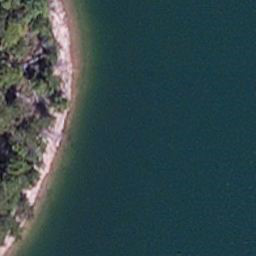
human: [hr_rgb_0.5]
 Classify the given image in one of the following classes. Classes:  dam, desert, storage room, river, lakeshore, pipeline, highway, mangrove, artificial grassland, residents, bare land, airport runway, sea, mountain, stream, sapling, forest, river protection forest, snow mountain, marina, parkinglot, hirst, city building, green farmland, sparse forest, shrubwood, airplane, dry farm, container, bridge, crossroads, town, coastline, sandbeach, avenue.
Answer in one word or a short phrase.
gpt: lakeshore